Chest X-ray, PA view. Patient: 51 years old, sex F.
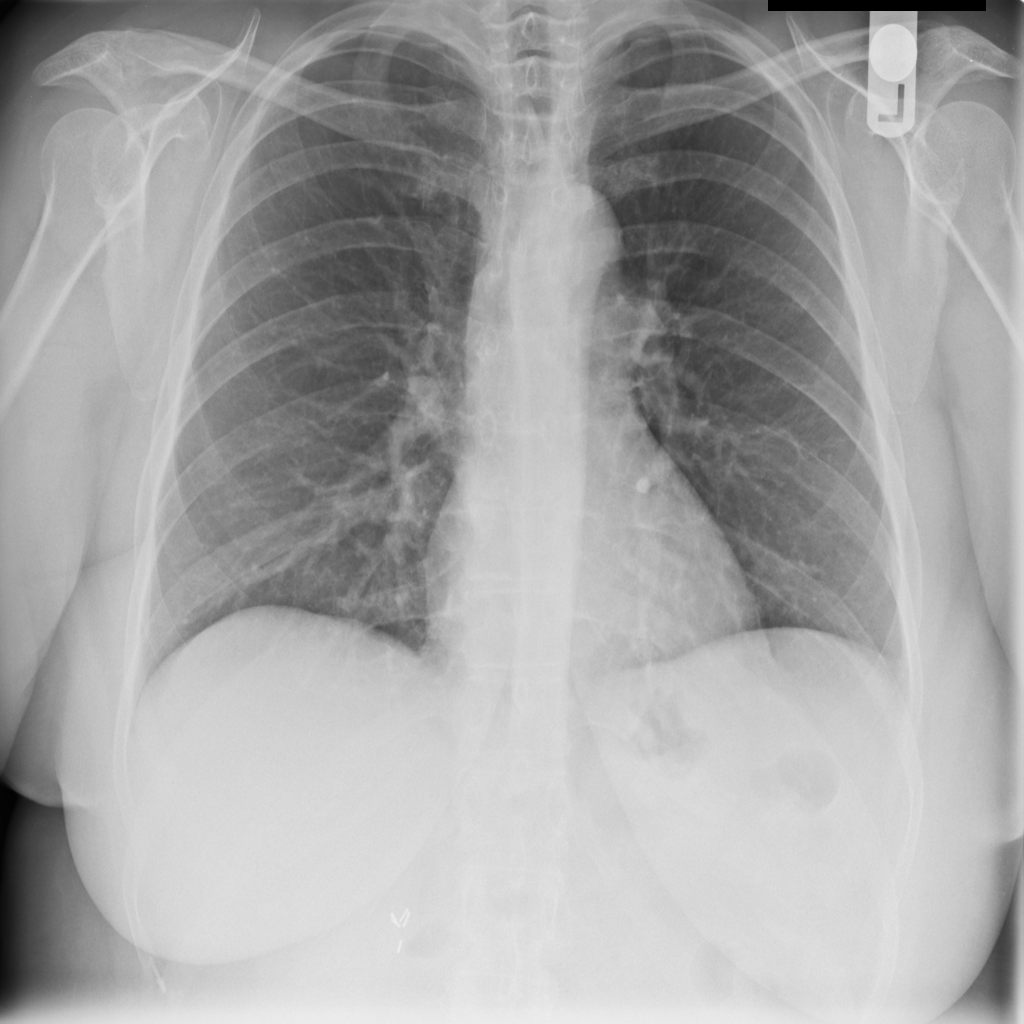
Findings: No Finding